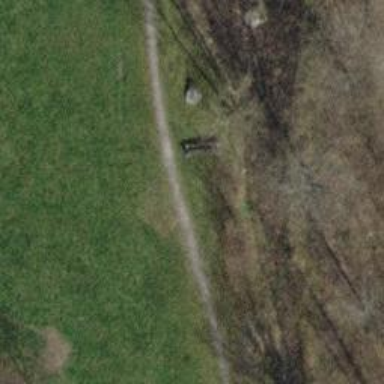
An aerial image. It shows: Brown bench in the vicinity.